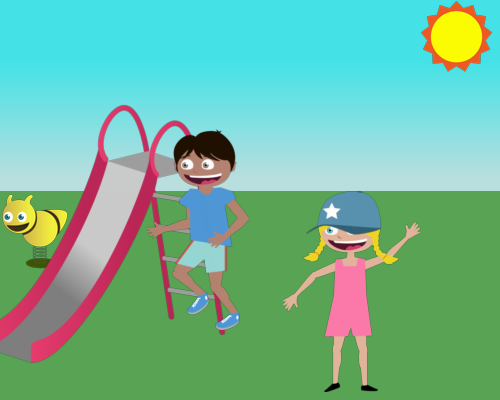
A small sun is fully visible in the top right corner. On the left, a large bee faces left, with a large side next to it. The slide faces left, with Mike smiling as he walks up. Jenny, happy with her left hand in the air and wearing a blue hat with a star. The bee is near the horizontal line where the sky starts. The top of Jenny's hat touches the line, and Mike's shoulder is at the line.